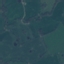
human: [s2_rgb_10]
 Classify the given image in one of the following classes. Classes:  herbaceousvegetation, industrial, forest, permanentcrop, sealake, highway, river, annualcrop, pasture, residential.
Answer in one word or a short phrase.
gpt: Pasture